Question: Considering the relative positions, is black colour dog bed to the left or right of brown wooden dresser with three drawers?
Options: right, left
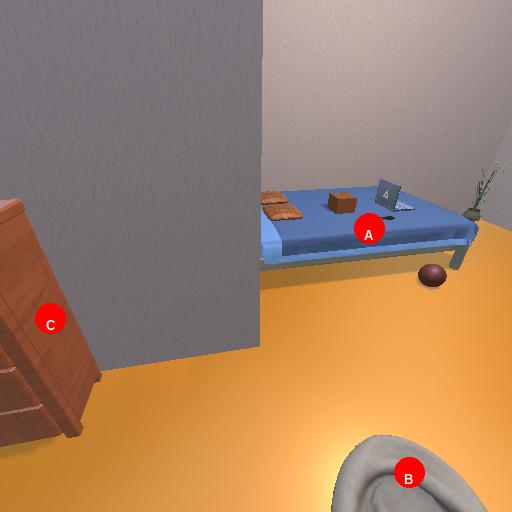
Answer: right